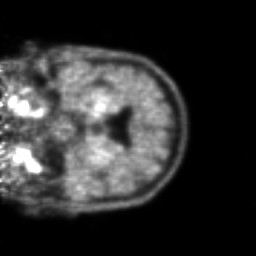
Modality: PET
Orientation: coronal
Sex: male
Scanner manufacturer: ge